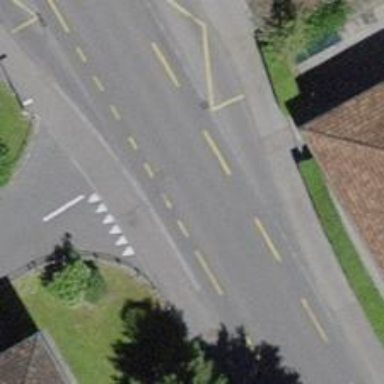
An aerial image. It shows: Tertiary road with asphalt surface and cycle lane.